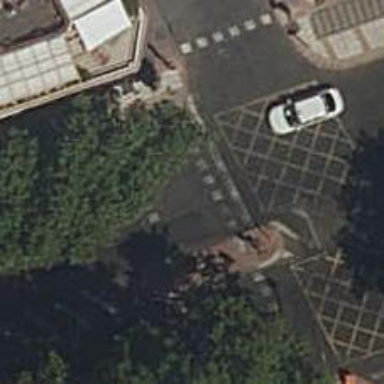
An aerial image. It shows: Road with traffic signals and zebra crossing with traffic signals.